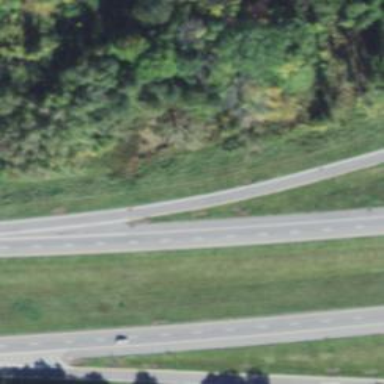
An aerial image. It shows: Culvert tunnel.